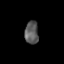
Tissue: lung
Cell type: Epithelial cells
Senescence score: 0.1861
Nuclear area (px): 309
Mean DAPI intensity: 89.343